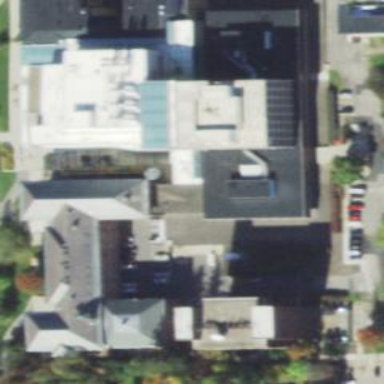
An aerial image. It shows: View of university building.